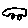
Label: car